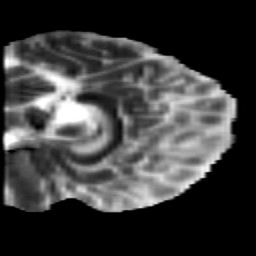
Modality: MD
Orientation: sagittal
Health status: healthy
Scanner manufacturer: siemens
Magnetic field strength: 3 T
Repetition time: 10 s
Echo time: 0.092 s